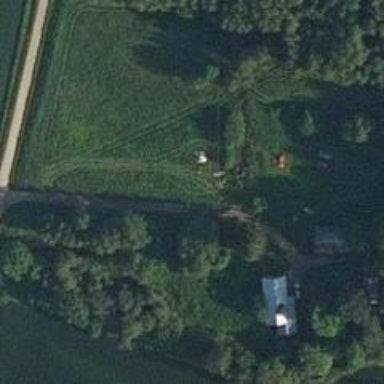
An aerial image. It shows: Driveway.